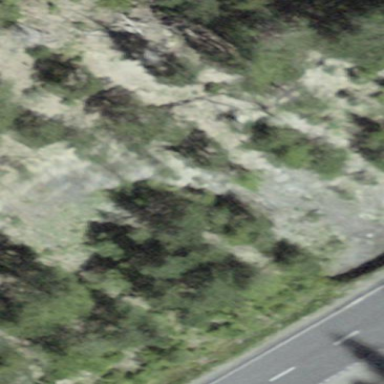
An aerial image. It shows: Natural scree.